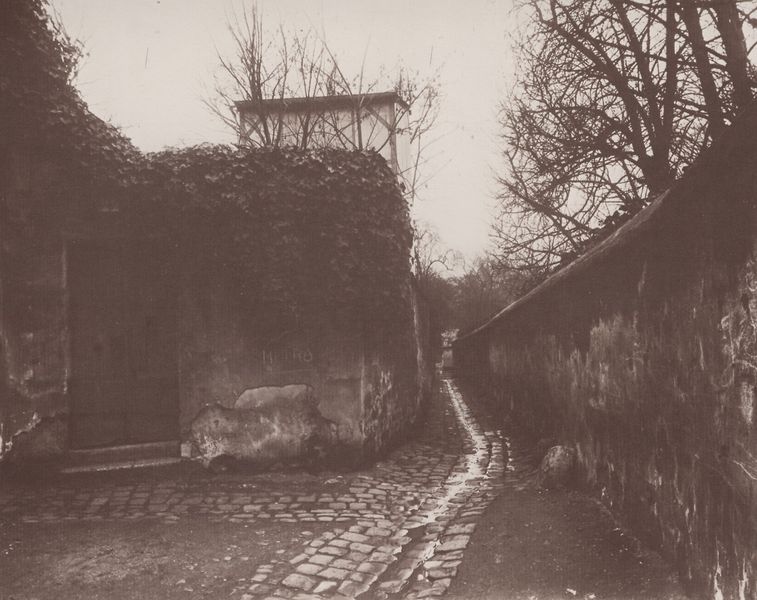
Titel: Alte Häuser, alte Straßen, pittoreske Ansichten, Rue Berton, Paris
Künstler: Jean Eugène Auguste Atget
Standort: Paris
Institution: Archives Photographiques
Schlagwörter: dunkel, himmel, wasser, bäume, äste, grau, hell, tür, gebäude, haus, weg, alt, wand, steine, erde, nass, zweige, boden, pflaster, mauer, winter, treppe, foto, fotografie, regen, eingang, pflastersteine, graben